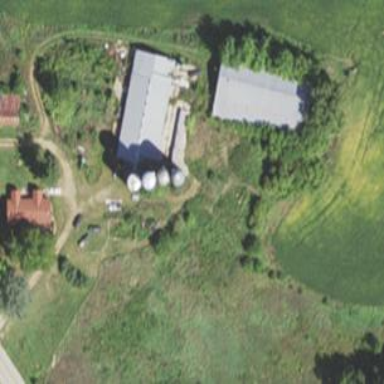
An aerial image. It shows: Silo.